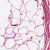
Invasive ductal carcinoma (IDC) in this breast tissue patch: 0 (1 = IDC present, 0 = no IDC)